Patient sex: M
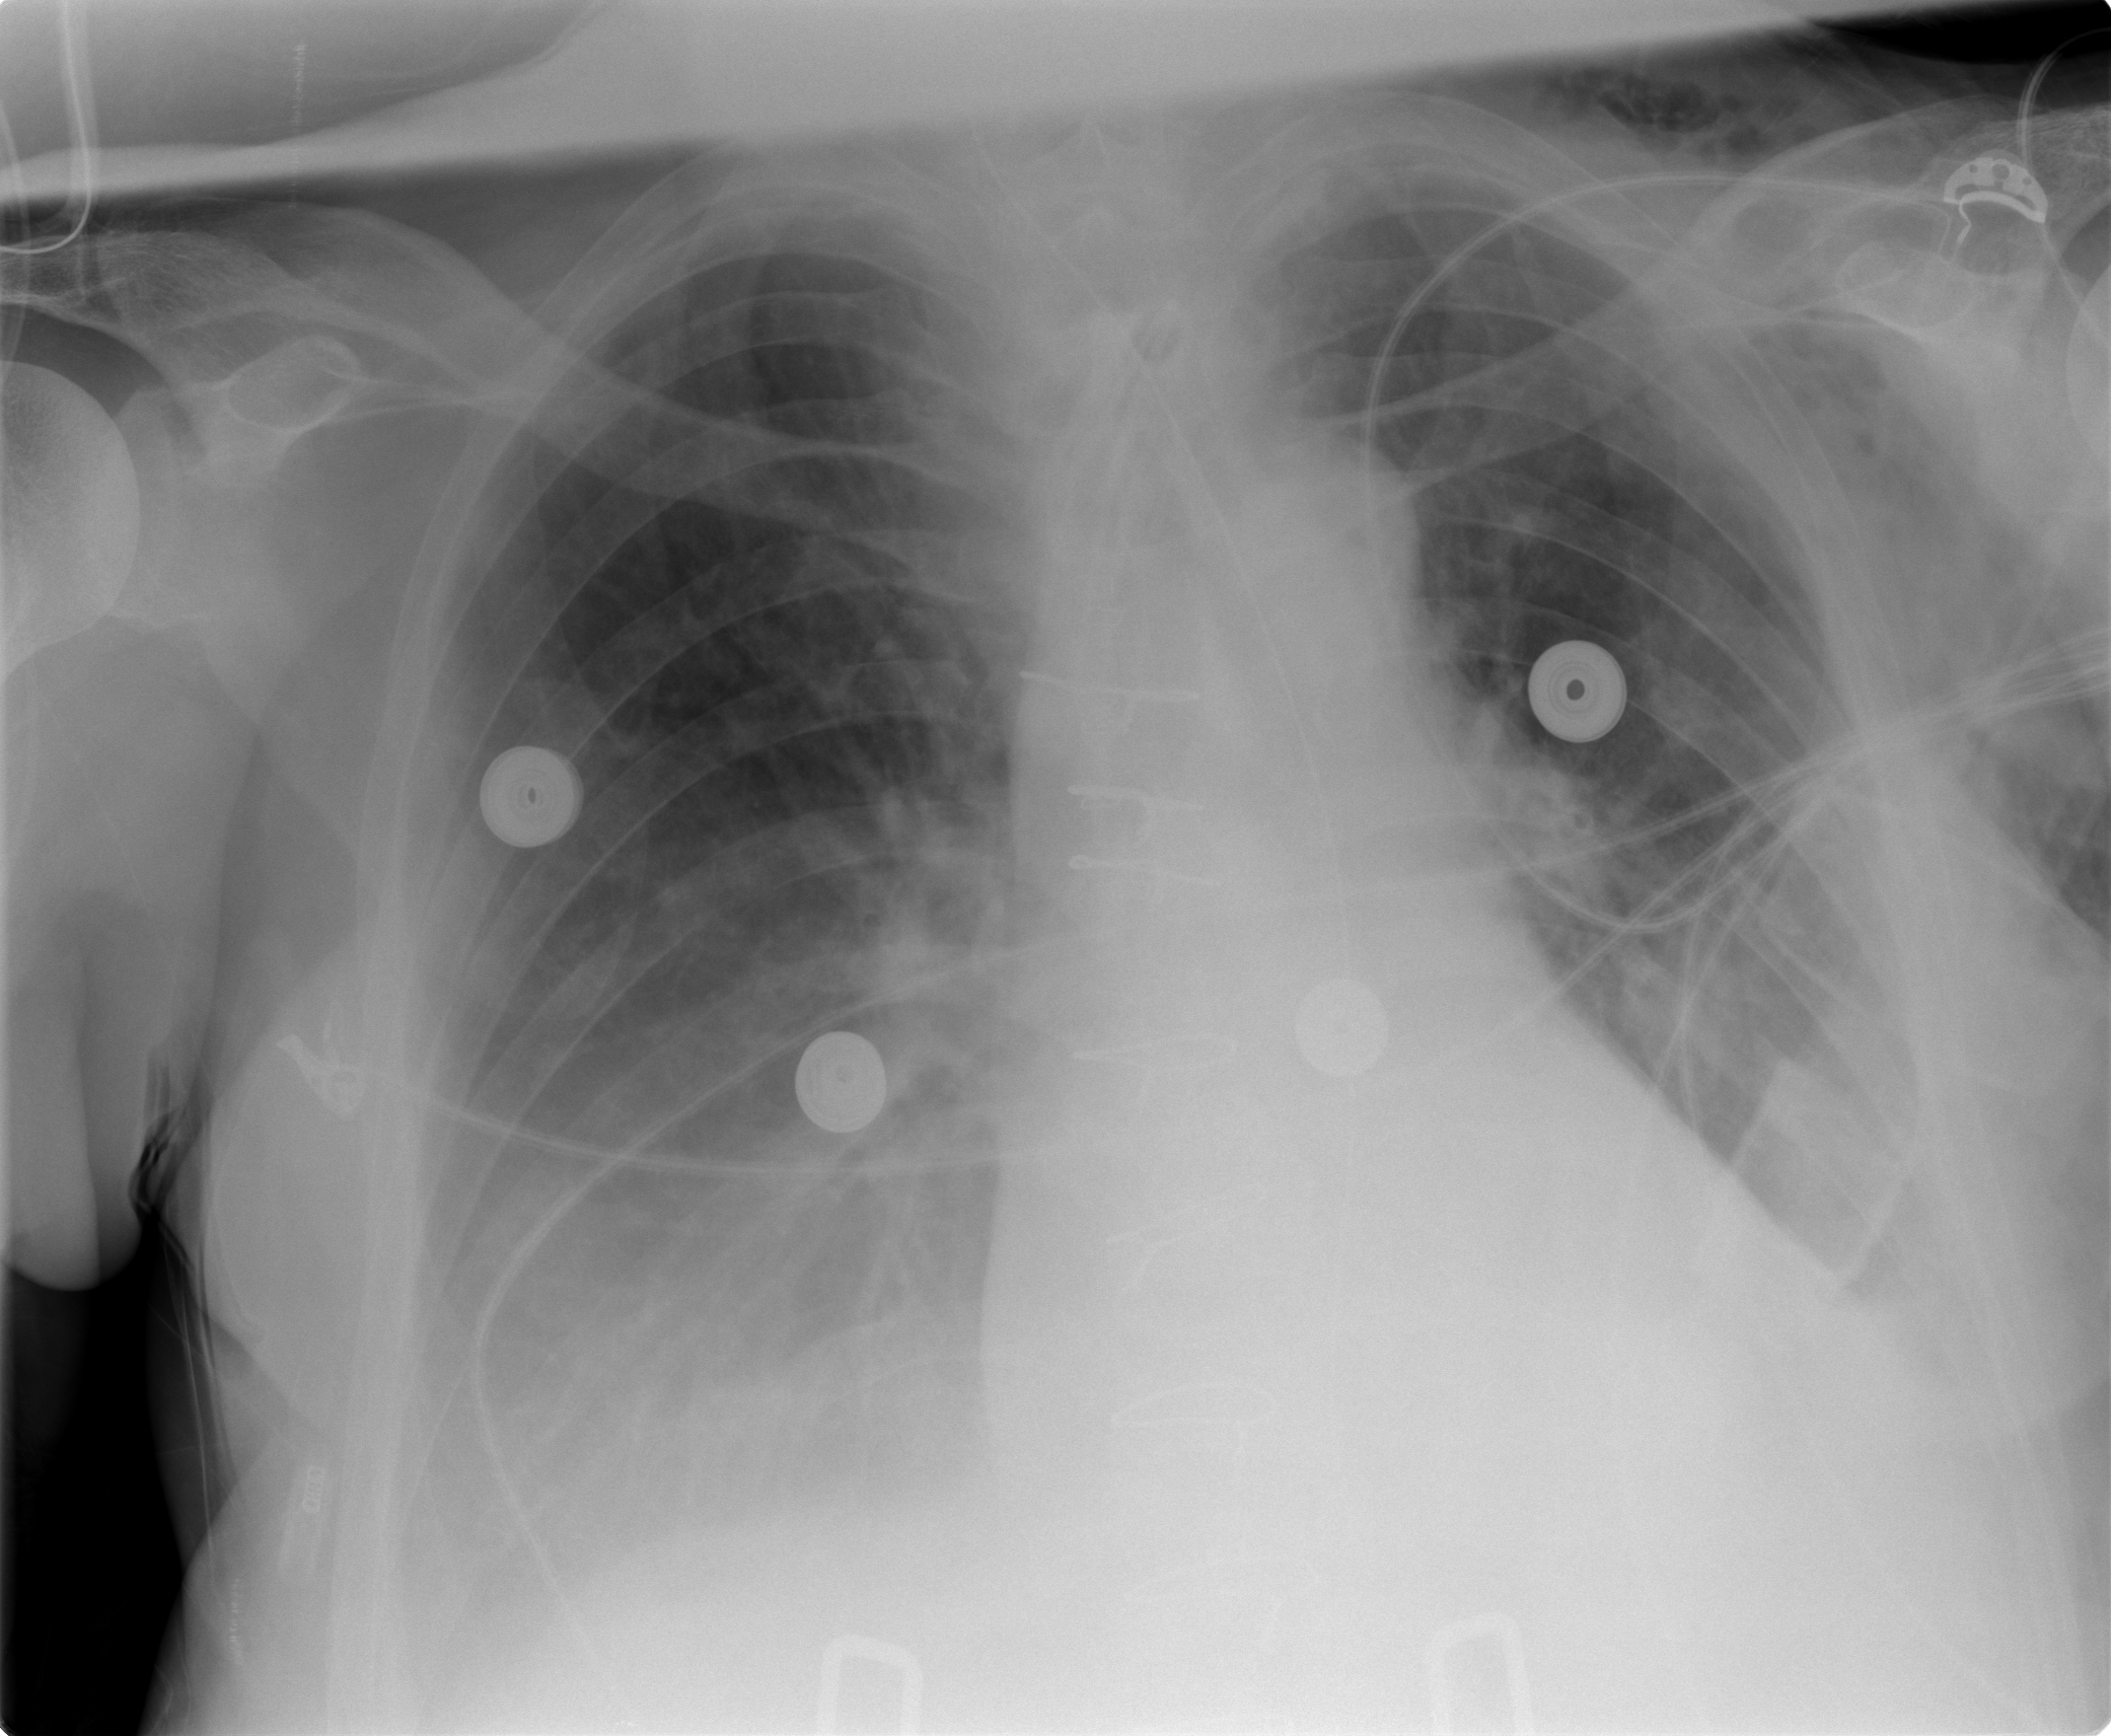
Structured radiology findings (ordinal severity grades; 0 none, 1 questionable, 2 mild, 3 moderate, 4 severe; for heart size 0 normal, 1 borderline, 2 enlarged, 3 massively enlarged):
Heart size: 0
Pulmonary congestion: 2
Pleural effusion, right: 3
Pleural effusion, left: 2
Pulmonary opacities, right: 0
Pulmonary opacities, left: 0
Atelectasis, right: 2
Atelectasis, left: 2